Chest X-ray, AP view. Patient: 54 years old, sex F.
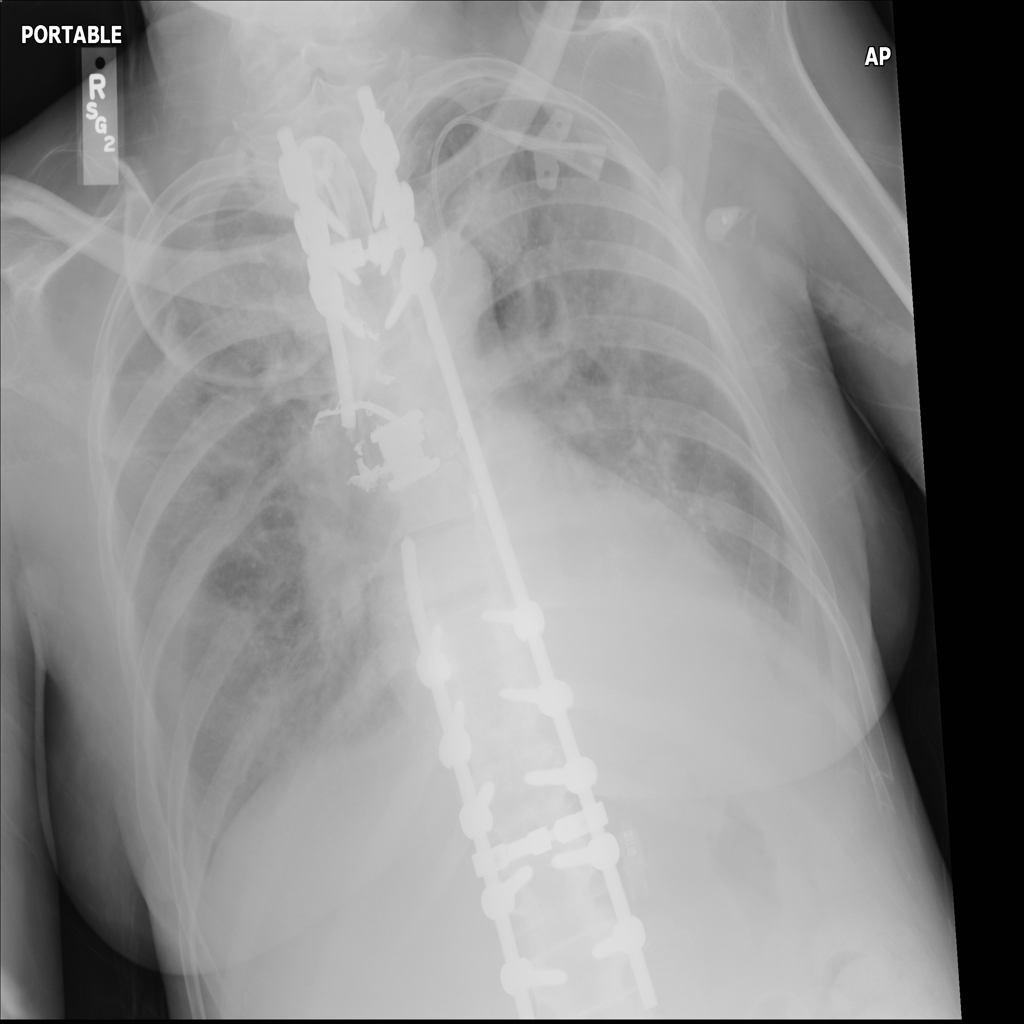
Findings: Effusion, Infiltration